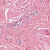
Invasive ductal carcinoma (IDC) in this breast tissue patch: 0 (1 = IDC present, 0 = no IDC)